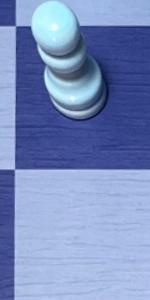
Label: Empty